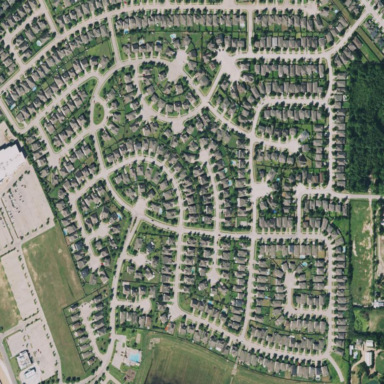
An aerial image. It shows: Residential area within neighborhood.